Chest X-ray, AP view. Patient: 9 years old, sex M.
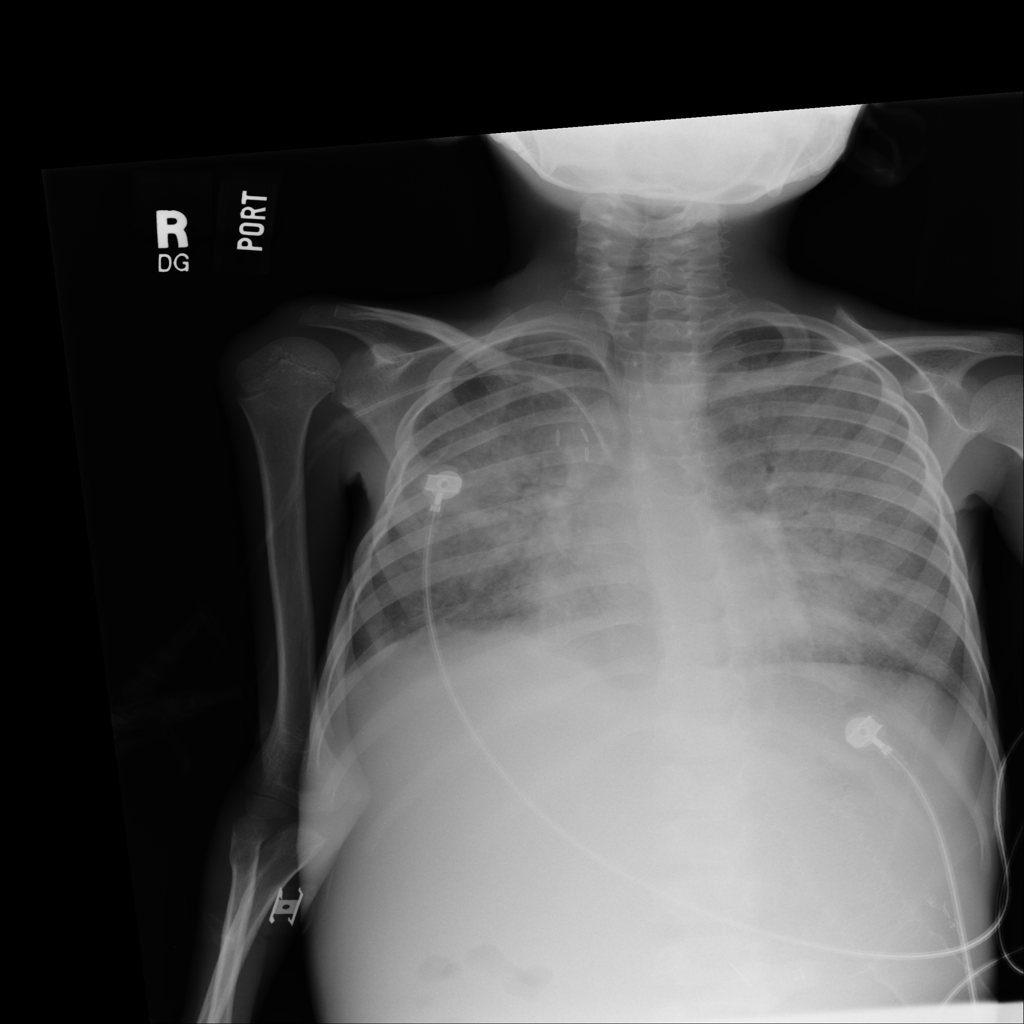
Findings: No Finding